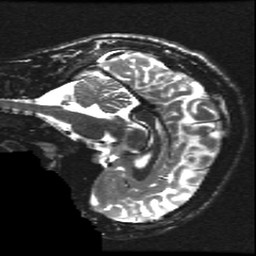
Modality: T2w
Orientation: sagittal
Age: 15
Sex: male
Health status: ill
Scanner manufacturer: ge
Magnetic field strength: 3 T
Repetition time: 7.5 s
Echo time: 0.1015 s